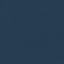
Label: SeaLake